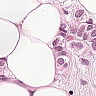
Metastatic tissue present: yes